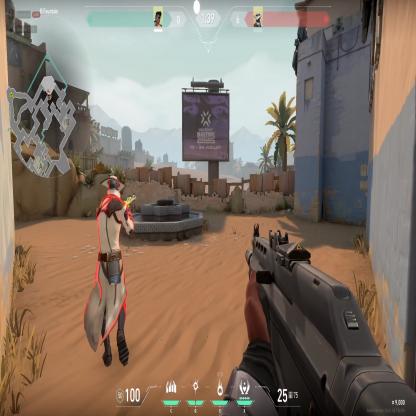
Label: enemy